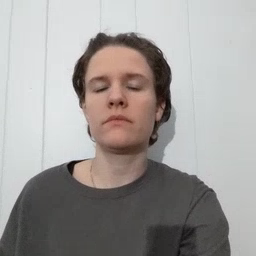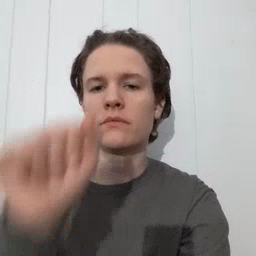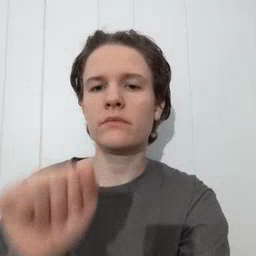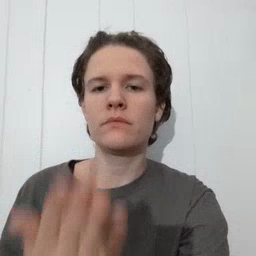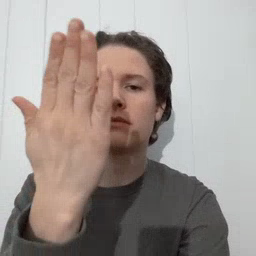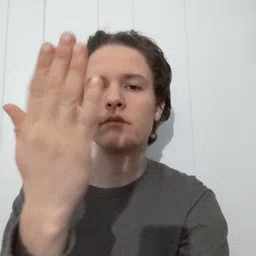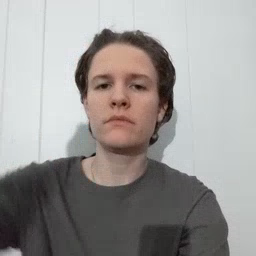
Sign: mitten